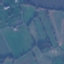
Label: Pasture